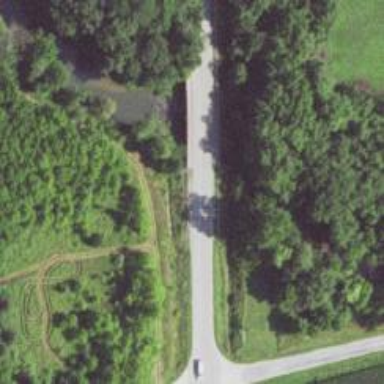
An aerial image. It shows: Trestle bridge over tertiary road.